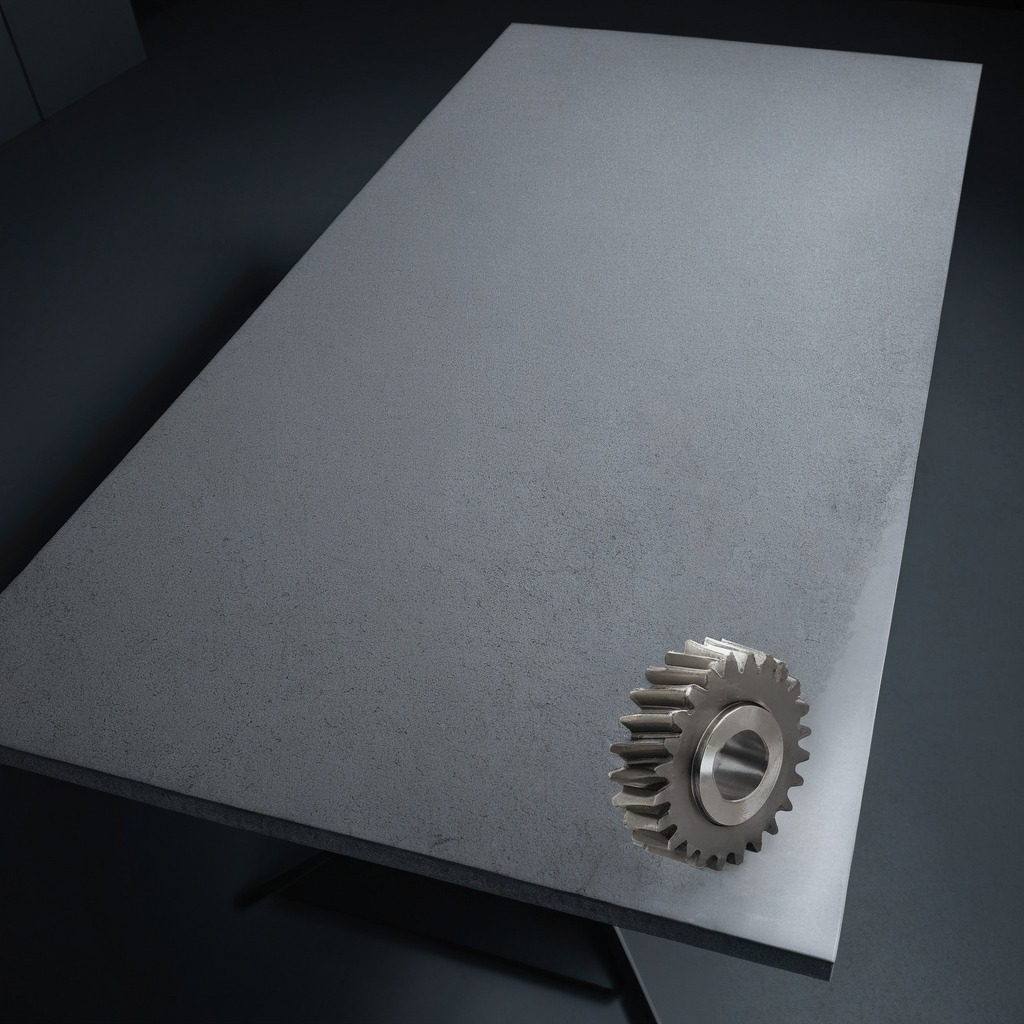
A steel gear with teeth lies on a clean granite table inside a workshop at night.